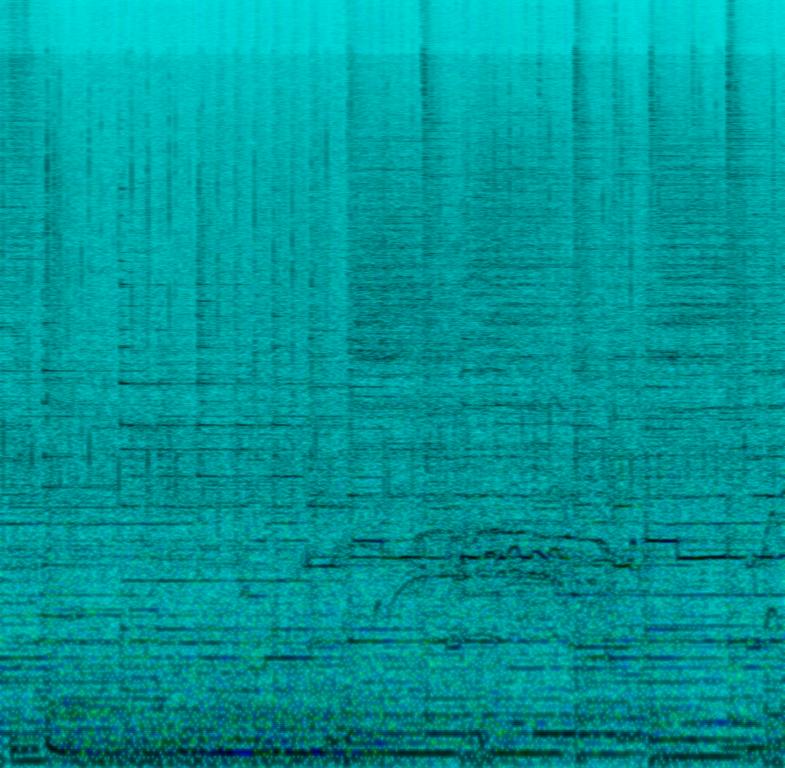
The song is instrumental. The song is medium tempo with an electric guitar lead, groovy bass line, steady drumming rhythm, cymbal crashes and keyboard harmony. The song is exciting and energetic. The song is a rock tune with poor audio quality.